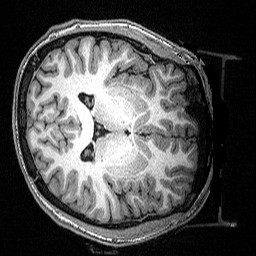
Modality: T1w
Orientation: axial
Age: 21
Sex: male
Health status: healthy
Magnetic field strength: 3 T
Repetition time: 2.53 s
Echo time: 0.00331 s